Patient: sex F, age 59
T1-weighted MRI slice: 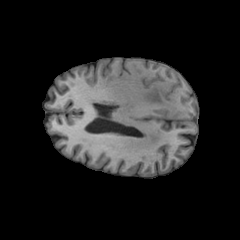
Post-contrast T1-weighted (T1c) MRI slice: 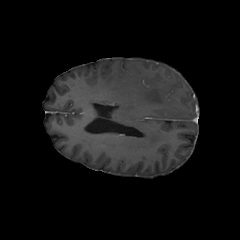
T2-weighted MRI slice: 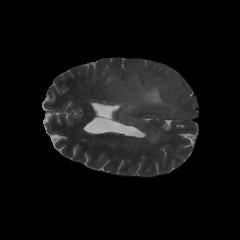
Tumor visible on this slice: yes
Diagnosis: Glioblastoma, IDH-wildtype
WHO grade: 4